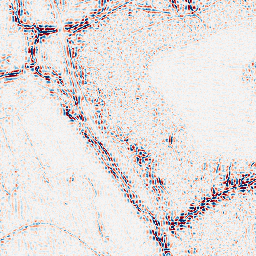
Category: wavelet
Decomposition family: wavelet_dwt
Decomposition parameters: wavelet: db8
level: 2
Upsampling method: edge_directed
Upsampling parameters: scale: 2
Upsampling scale: 2